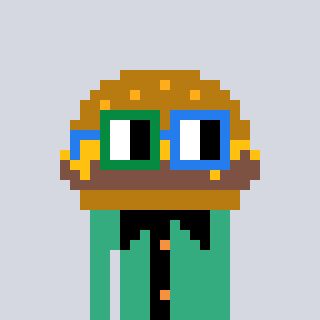
a pixel art character with square green and blue glasses, a burger-shaped head and a teal-colored body on a cool background